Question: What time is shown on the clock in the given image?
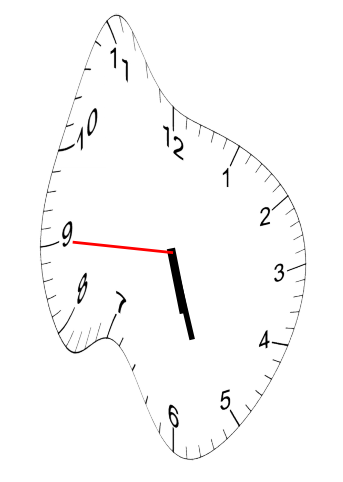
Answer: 05:26:45